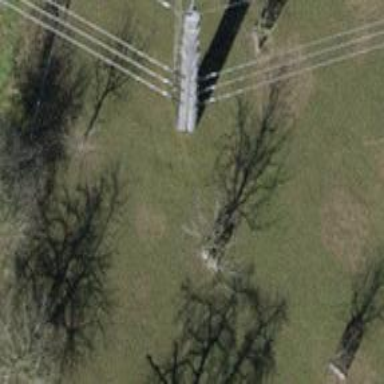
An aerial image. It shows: Three power lines with cables.